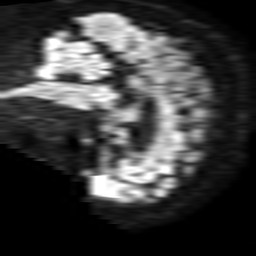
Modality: TRACE
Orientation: sagittal
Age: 76
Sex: male
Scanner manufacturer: philips
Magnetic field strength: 1.5 T
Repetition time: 3.657 s
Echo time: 0.06922 s